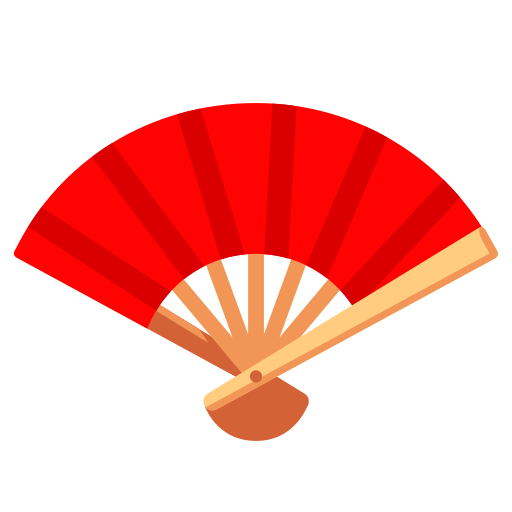
Emoji: 🪭